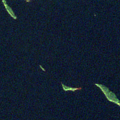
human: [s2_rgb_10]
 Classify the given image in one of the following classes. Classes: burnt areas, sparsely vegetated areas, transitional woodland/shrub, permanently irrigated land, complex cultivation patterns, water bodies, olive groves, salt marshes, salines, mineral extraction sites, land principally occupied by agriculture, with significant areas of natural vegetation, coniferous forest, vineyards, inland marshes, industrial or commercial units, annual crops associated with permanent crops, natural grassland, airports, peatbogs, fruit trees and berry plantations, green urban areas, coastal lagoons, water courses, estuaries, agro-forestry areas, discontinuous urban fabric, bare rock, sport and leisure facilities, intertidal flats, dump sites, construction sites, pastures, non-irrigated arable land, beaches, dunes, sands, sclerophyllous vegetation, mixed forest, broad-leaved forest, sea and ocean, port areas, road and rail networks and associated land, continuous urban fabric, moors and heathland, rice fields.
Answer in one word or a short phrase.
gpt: water bodies